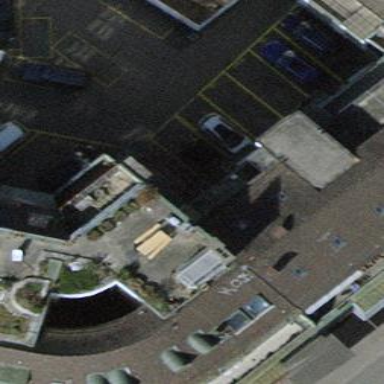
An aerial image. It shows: Parking area available.